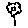
Label: flower